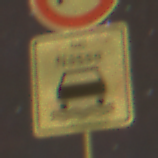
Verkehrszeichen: BeiNaesse
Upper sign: Geschwindigkeit70
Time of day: Night
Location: Outdoor (Suburban)
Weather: Clear
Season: NotSpecified
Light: Artificial